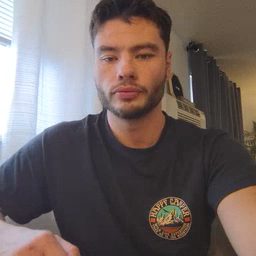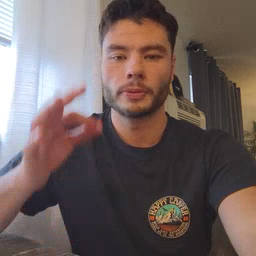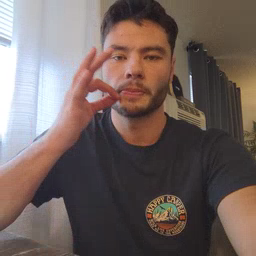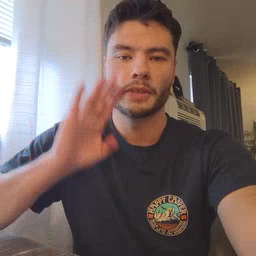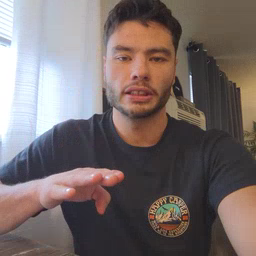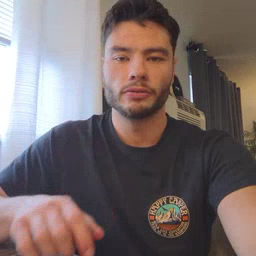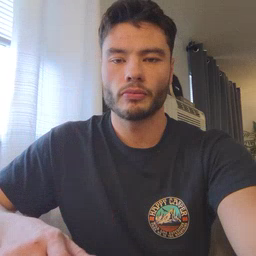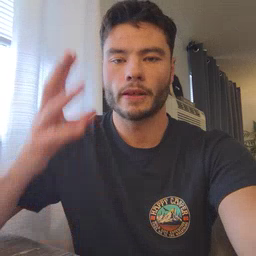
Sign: bee